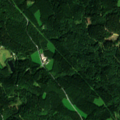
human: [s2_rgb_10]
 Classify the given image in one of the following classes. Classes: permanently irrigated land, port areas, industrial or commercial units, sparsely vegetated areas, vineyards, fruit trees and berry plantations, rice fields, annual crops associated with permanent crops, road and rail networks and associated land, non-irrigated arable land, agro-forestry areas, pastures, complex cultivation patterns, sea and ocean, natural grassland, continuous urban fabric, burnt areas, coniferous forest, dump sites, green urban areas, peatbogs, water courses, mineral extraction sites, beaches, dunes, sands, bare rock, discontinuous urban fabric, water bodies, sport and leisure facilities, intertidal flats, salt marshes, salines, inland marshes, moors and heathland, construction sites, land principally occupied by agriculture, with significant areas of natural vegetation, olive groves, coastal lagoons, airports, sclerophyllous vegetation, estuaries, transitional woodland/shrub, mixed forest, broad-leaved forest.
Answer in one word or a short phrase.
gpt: pastures, land principally occupied by agriculture, with significant areas of natural vegetation, coniferous forest, mixed forest